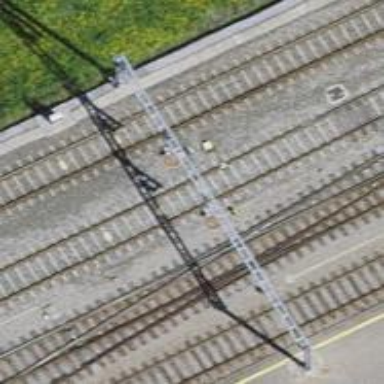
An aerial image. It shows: Single railway track with electrification through contact line.